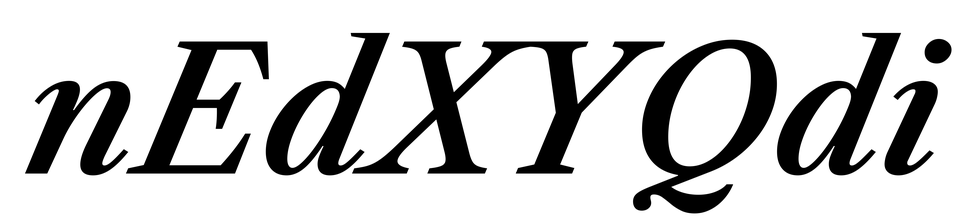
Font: LibreCaslonText-Italic_SemiBold_Italic